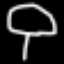
Label: mushroom